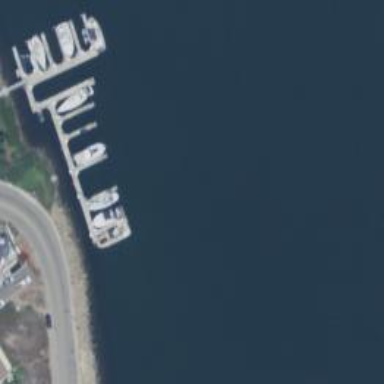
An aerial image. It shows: Marina on leisure land.